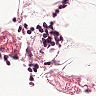
Metastatic tissue present: no